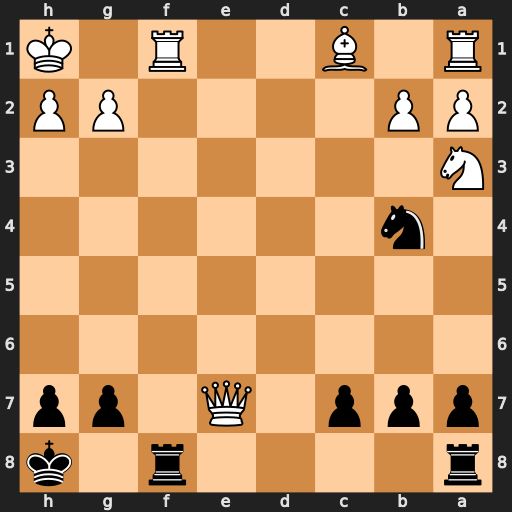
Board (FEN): r4r1k/ppp1Q1pp/8/8/1n6/N7/PP4PP/R1B2R1K
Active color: b
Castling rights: -
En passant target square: -
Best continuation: Rxf1#